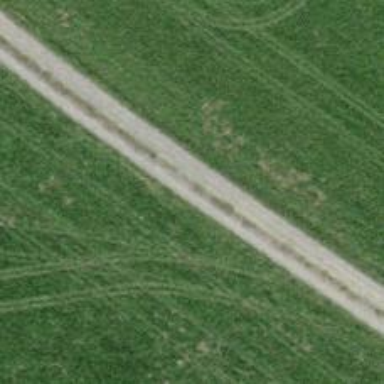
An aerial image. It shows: Track with grade2 tracktype.